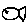
Label: fish